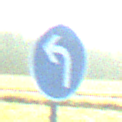
Verkehrszeichen: VorgeschriebeneFahrtrichtungLinks
Umgebung: Outdoor, Nature
Tageszeit: MorningAfternoon
Wetter: Clear
Licht: Natural
Jahreszeit: NotSpecified
Kontrast: HighContrast